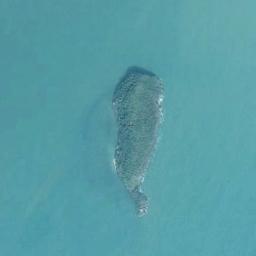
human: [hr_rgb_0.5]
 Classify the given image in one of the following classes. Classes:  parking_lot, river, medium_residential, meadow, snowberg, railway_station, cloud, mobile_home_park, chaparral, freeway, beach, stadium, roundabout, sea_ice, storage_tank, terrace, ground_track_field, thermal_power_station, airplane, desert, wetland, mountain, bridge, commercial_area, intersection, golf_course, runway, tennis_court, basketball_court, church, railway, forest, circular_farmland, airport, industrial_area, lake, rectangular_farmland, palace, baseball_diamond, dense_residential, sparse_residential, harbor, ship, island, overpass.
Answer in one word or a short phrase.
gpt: island